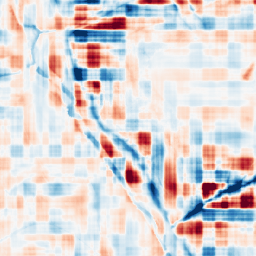
Category: wavelet
Decomposition family: wavelet_reverse_biorthogonal
Decomposition parameters: wavelet: rbio3.5
level: 5
Upsampling method: bspline
Upsampling parameters: scale: 2
Upsampling scale: 2